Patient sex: M
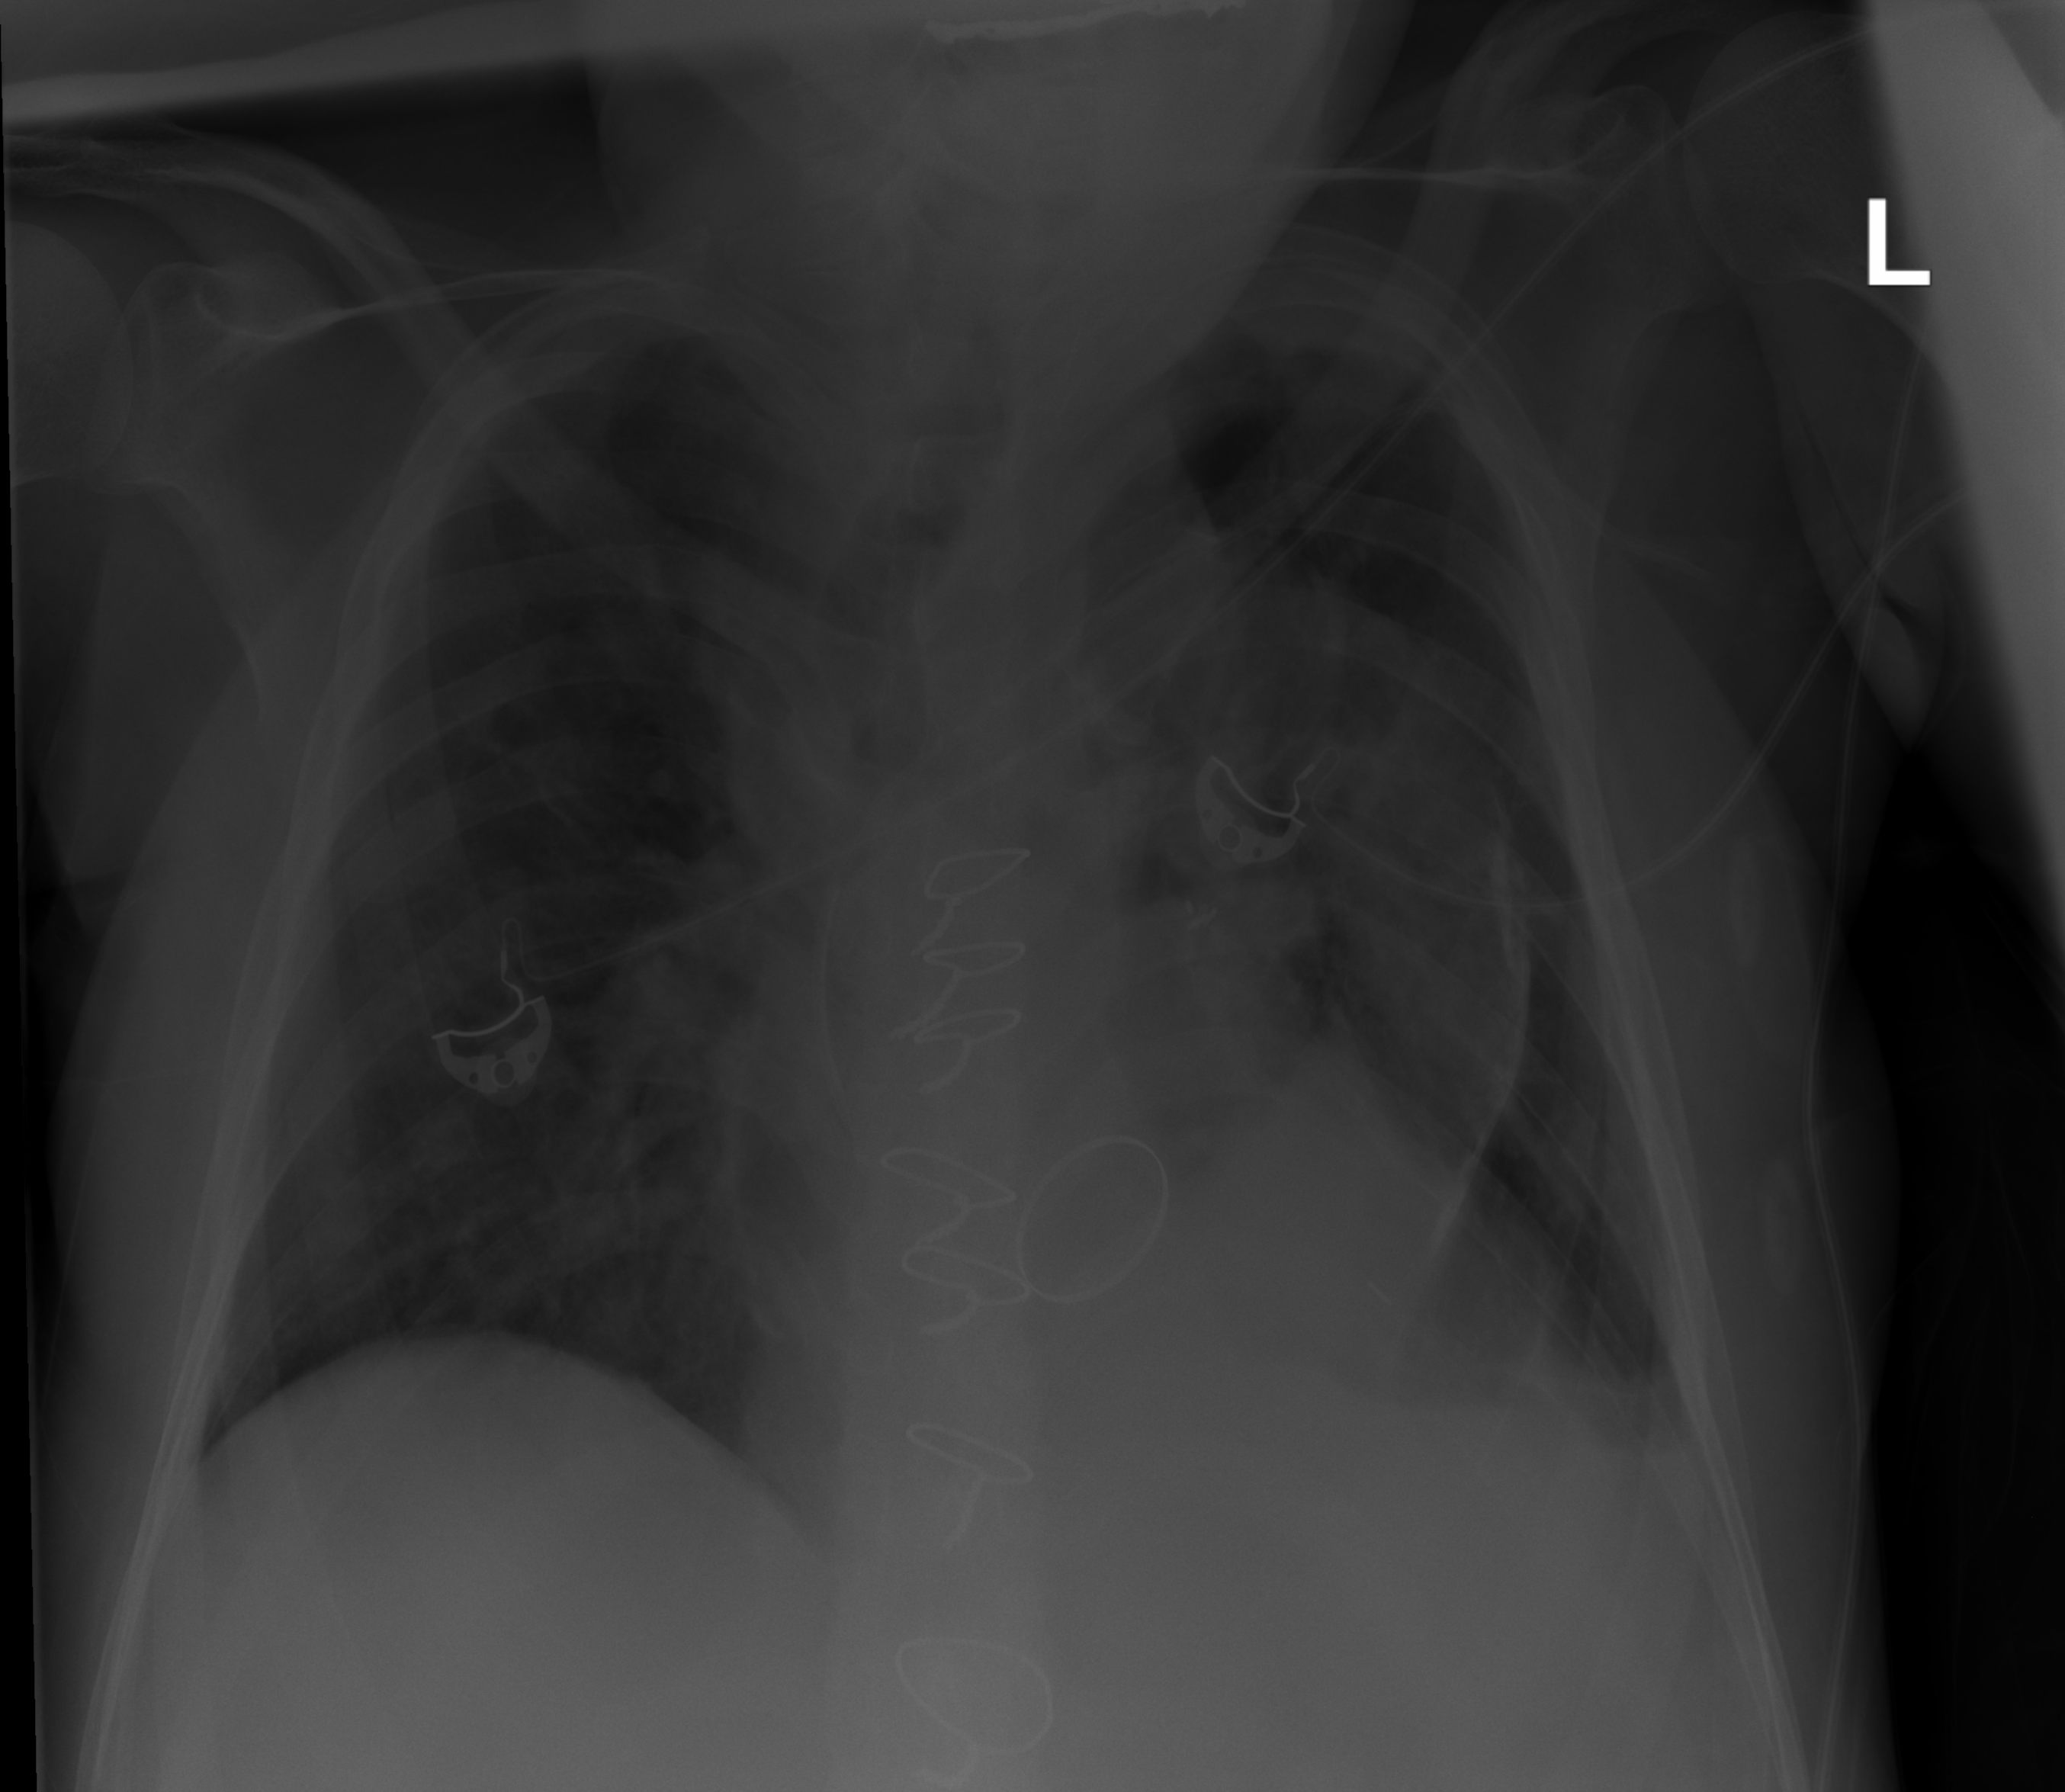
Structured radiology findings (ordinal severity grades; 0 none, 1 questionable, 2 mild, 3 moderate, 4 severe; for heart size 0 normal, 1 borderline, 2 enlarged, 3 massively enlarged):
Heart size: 0
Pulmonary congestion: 1
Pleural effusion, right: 0
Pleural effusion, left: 2
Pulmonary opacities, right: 1
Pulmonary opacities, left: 1
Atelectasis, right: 0
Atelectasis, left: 2